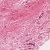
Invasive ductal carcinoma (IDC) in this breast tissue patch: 0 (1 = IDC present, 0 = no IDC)